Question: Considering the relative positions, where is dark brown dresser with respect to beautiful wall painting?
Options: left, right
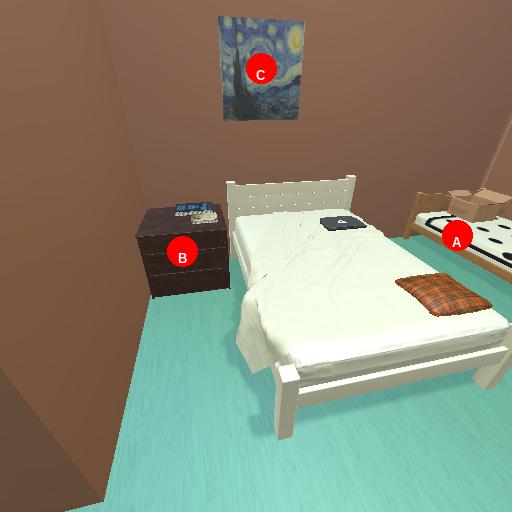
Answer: left